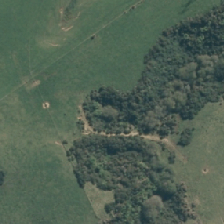
Land cover: grose_broom